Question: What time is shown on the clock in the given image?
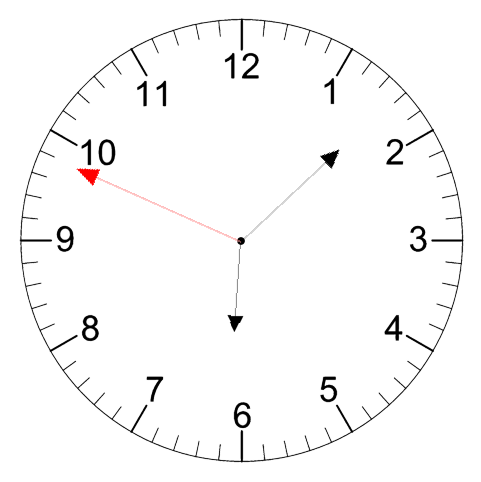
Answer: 06:07:49